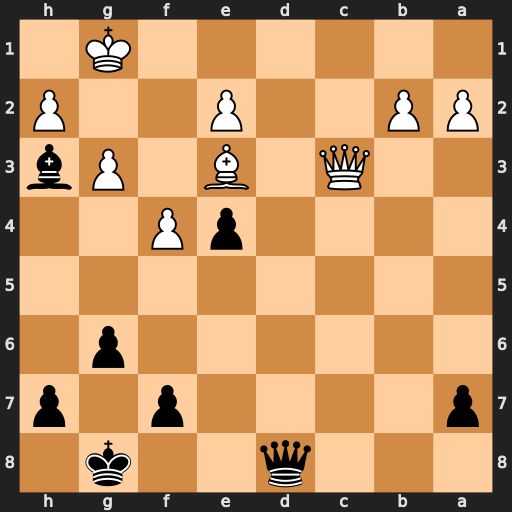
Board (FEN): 3q2k1/p4p1p/6p1/8/4pP2/2Q1B1Pb/PP2P2P/6K1
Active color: b
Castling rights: -
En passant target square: -
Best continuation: Qd1+ Kf2 Qf1#